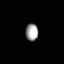
Tissue: lung
Cell type: Endothelial cells
Senescence score: 0.582
Nuclear area (px): 211
Mean DAPI intensity: 159.768